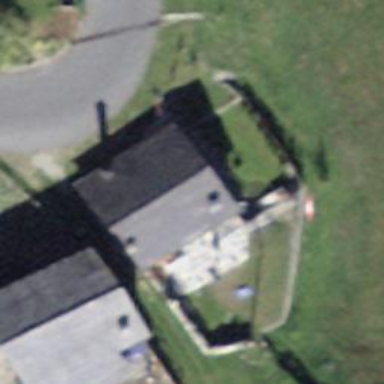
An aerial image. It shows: Detached building with gabled roof.